Current action and preconditions to check: trajectory_clear

Your task: For each precondition in the list above, predict whether it will hold at this action.

Consider the current scene as observed from the mobile robot's camera, and analyze the predicted future states of all dynamic agents (e.g., people, animals, vehicles, or any moving entities) within the NEXT SECOND.

IMPORTANT: Only answer "very likely" if you are absolutely certain—based on strong, clear evidence—that a dynamic agent will violate the precondition in the predicted future state. Do NOT answer "very likely" for unlikely, ambiguous, or low-probability risks.

Ask yourself for each precondition: Is there a high probability, with clear and convincing evidence, that the predicted future states of any dynamic agent will interfere with the predicted future state of the currently executing action within the NEXT SECOND, causing that precondition to fail?

Assess the risk level based on these predictions. Use "likely" or "very likely" if motions create a clear risk of interference.

Use "neutral" or "improbable" if agents are nearby but their predicted paths are clearly diverging or non-conflicting.

Failure Risk Categories: "very improbable", "improbable", "neutral", "likely", "very likely"

Answer Format: Output ONLY the probability_of_failure value from these categories: "very improbable", "improbable", "neutral", "likely", "very likely"

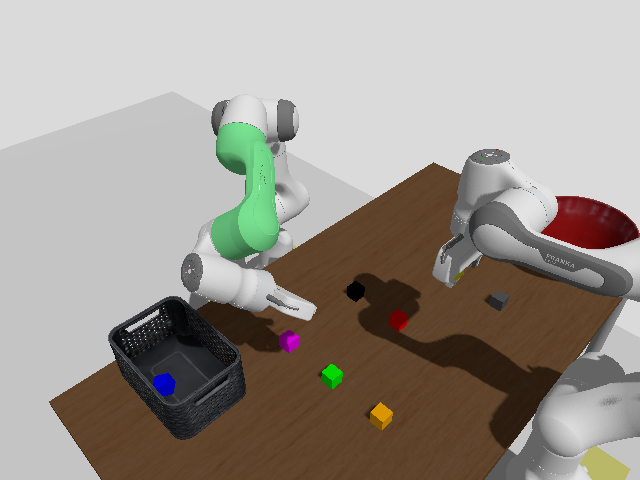

Answer: very improbable